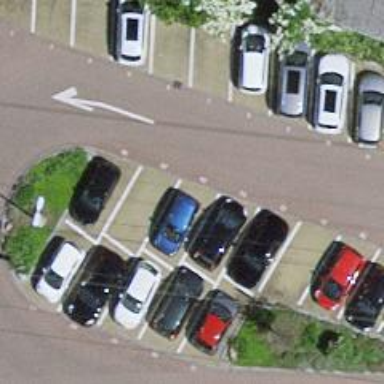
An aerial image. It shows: Park and ride parking facility with surface parking.